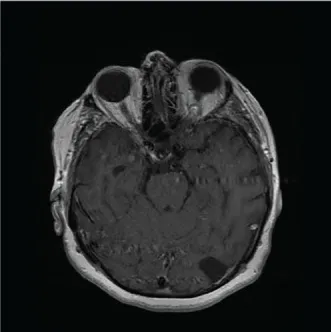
Complete response of 2 asymptomatic brain metastases in patient case 3. Complete response in occipital lobe, and ,partial response in temporal lobe metastases after 8 months of avelumab (January 21, 2019).
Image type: radiology (mri)